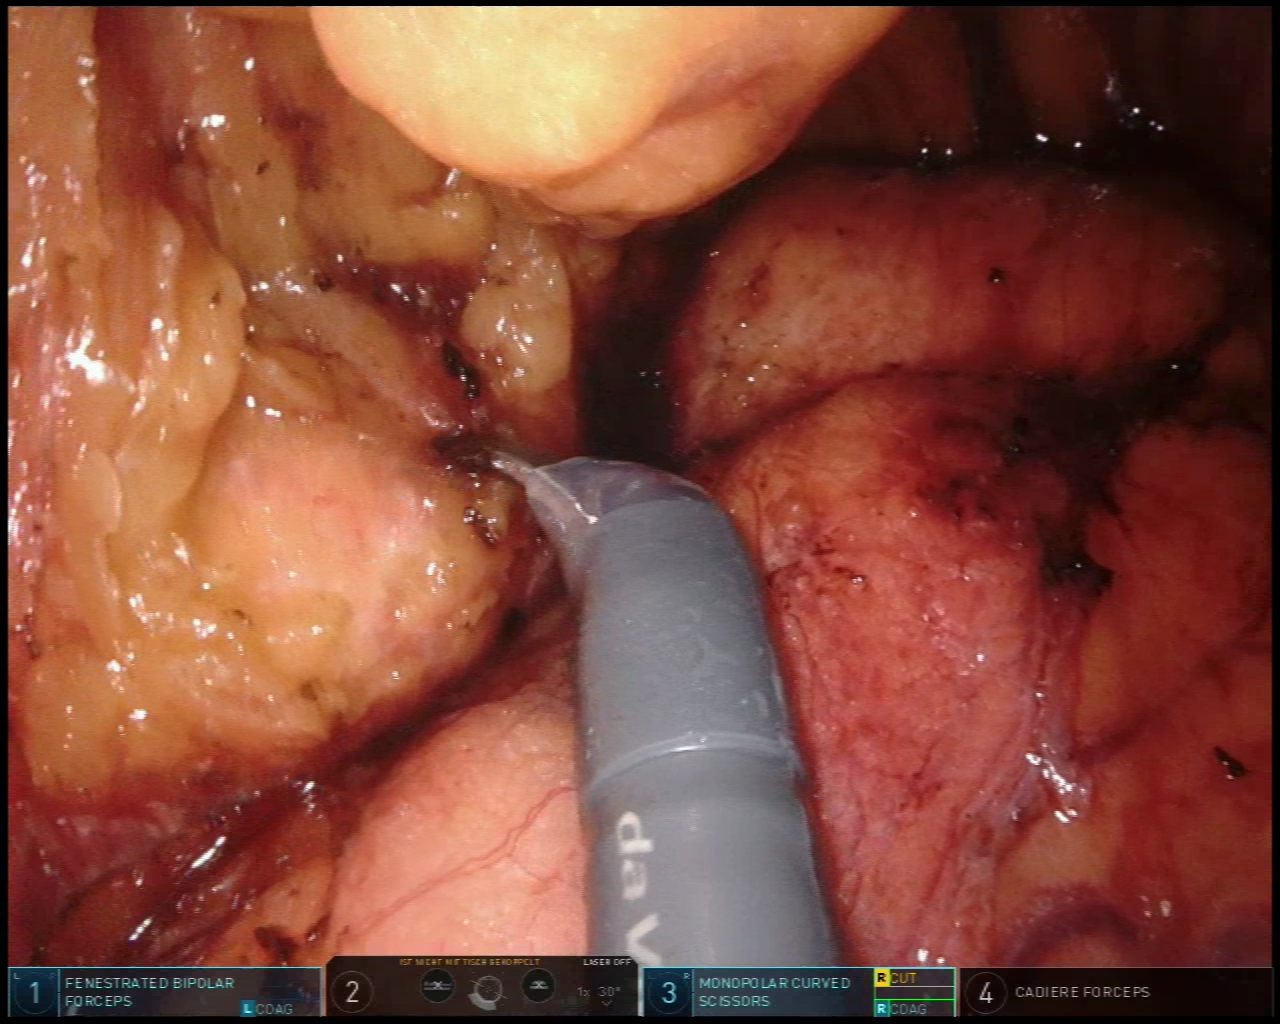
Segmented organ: pancreas
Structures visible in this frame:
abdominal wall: no
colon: no
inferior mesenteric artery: no
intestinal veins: no
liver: no
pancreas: yes
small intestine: no
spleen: no
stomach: no
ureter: no
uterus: no
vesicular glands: no